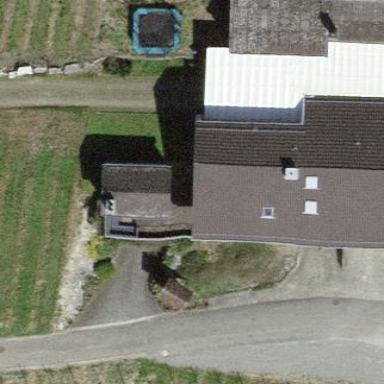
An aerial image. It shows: Farm building.